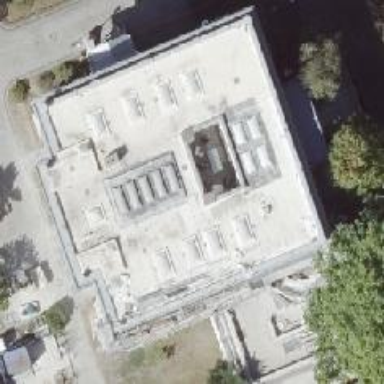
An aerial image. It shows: Building.